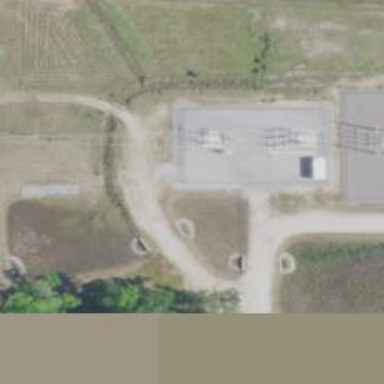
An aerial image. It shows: Switch for power supply.